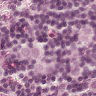
Metastatic tissue present: yes